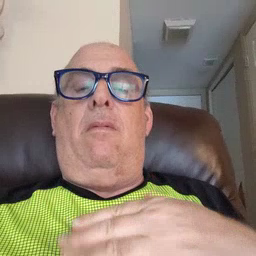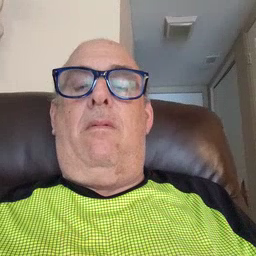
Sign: minemy